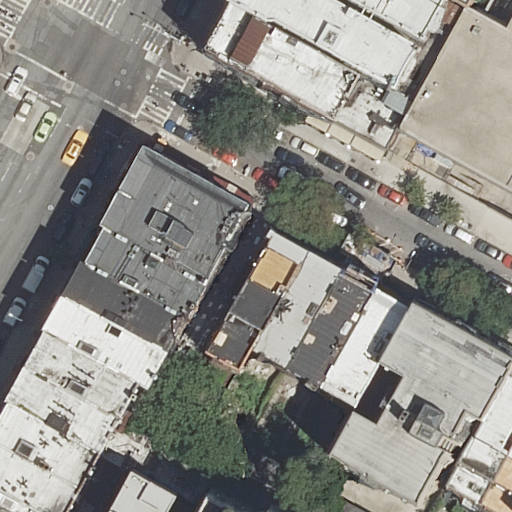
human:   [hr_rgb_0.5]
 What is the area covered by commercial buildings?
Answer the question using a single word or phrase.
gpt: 0m2

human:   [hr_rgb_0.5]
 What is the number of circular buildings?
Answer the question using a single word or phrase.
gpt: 0

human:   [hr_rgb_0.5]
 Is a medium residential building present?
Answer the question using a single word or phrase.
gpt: yes

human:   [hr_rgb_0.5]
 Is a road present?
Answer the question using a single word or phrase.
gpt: yes

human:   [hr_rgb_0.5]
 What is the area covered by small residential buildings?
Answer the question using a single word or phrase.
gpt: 162m2

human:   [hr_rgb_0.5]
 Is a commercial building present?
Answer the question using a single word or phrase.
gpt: no

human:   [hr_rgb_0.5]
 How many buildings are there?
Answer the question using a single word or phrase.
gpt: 22

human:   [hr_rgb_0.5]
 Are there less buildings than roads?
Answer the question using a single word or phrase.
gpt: no

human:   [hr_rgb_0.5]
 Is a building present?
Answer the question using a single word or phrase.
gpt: yes

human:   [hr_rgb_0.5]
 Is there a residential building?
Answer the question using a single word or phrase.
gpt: yes

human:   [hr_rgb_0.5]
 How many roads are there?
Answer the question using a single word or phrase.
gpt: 2

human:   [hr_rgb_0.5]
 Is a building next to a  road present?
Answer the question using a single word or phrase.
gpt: yes

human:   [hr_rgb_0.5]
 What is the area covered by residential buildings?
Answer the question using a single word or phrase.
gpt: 4704m2

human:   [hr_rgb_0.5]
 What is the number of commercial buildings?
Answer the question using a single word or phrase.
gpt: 0

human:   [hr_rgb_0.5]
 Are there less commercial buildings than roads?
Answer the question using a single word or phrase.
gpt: yes

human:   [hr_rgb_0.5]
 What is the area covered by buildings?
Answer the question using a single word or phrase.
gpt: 6116m2

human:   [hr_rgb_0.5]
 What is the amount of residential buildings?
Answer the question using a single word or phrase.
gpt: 21

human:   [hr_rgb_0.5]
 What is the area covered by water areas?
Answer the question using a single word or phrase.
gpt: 0m2

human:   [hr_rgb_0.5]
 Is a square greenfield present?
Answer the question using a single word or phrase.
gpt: no

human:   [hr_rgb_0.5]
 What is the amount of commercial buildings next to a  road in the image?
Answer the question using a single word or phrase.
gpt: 0

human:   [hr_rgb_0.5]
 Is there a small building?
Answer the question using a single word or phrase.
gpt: yes

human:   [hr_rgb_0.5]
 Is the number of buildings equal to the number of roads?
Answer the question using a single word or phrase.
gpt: no

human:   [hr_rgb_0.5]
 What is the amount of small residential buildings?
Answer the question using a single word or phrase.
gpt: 5

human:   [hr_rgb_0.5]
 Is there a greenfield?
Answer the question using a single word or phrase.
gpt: no

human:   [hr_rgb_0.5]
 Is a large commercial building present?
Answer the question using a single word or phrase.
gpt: no

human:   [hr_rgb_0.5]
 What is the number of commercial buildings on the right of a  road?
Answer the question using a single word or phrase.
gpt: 0

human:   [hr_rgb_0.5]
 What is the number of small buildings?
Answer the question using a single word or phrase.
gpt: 5

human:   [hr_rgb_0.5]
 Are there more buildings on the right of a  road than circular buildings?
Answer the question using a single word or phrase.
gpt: yes

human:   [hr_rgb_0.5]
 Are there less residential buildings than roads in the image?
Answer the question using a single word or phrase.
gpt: no

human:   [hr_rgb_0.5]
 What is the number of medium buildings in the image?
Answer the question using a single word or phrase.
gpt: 14

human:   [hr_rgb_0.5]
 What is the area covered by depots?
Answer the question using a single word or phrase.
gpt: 0m2

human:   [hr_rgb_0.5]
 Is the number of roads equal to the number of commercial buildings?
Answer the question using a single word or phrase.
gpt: no

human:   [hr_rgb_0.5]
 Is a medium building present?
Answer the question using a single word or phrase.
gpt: yes

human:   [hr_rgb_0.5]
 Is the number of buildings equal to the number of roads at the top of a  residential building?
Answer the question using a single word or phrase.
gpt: no

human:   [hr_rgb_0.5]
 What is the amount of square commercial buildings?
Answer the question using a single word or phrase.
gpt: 0

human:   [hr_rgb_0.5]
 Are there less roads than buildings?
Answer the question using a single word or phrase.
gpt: yes

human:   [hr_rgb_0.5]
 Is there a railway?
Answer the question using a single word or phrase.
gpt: no

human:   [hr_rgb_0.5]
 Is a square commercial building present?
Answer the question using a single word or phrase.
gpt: no

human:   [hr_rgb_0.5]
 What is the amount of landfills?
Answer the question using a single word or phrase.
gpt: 0

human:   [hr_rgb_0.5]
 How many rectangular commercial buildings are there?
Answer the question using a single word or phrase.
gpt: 0

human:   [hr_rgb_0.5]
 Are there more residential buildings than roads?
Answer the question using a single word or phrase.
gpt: yes

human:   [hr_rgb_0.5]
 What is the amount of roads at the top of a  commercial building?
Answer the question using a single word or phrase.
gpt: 0

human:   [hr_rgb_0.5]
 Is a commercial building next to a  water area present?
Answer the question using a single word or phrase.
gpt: no

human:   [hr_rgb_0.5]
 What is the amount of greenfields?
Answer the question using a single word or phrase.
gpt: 0

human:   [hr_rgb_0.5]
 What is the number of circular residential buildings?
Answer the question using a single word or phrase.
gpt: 0

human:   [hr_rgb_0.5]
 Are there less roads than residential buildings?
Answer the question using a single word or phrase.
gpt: yes

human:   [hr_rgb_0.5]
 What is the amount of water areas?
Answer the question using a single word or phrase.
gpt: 0

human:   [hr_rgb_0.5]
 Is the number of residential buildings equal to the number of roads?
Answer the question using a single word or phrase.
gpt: no

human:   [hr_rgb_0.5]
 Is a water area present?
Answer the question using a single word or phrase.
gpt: no

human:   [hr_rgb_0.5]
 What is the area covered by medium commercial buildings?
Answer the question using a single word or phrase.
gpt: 0m2

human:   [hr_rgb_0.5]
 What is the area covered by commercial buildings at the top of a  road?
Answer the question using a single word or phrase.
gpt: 0m2

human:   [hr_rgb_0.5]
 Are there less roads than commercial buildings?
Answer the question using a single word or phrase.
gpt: no

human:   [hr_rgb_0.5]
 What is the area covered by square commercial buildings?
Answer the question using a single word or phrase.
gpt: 0m2

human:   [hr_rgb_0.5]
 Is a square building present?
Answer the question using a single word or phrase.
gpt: no

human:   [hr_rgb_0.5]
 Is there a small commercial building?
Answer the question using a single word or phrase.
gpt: no

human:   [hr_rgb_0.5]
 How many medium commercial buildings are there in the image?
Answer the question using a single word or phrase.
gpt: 0

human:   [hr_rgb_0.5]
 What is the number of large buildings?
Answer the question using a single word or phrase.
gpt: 3

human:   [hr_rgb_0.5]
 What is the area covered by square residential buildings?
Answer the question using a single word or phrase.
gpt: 0m2

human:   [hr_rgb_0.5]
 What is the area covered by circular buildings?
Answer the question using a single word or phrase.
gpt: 0m2

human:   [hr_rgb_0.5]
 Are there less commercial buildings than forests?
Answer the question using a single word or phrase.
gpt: no

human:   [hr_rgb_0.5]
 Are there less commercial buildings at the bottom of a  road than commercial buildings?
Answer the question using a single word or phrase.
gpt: no

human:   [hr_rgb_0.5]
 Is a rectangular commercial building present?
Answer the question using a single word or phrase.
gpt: no

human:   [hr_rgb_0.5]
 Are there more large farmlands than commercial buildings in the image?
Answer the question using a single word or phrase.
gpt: no

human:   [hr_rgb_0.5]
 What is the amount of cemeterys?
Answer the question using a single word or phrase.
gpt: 0